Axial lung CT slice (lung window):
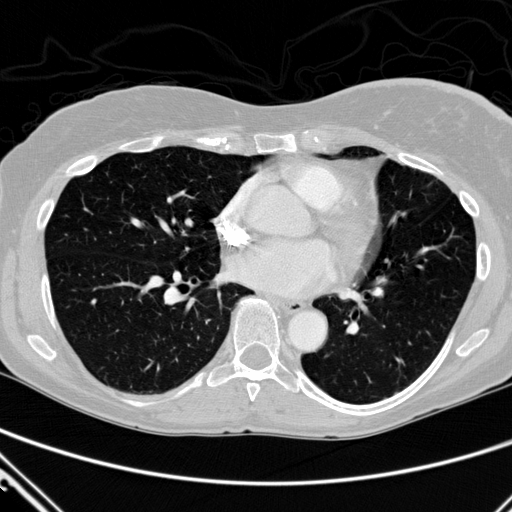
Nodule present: no